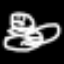
Label: frog